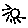
Label: sun